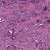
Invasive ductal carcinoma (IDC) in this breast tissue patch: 1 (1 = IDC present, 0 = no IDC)